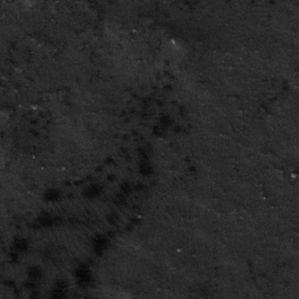
Label: frost